Question: I am trying to make a radar plot with ggplot2. I have used the geom_polygon and coord_polar functions to create a closed and curved plot. The issue is that between the last and the first point, the line is not curved, contrary to the others. I wonder why this is the case and I would like to modify the line in order to make it curved.
I've looked at the coord_polar function but I did not find any solution...
Here is my code:
'''
dput(vsg_emo_nbRC)
structure(list(variable = structure(c(2L, 3L, 4L, 5L, 6L, 2L,
3L, 4L, 5L, 6L), .Label = c("", "Neutre", "Colere", "Embarras",
"Fierte", "Surprise"), class = "factor"), Groupe = structure(c(1L,
1L, 1L, 1L, 1L, 2L, 2L, 2L, 2L, 2L), .Label = c("DS", "VS"), class = "factor"),
moy_DS = c(2.22, 3.11, 2.89, 3.33, 2.67, 3.36, 3.88, 3.48,
4, 3.6), std_err_DS = c(1.72, 1.17, 1.54, 1.12, 0.71, 0.95,
0.33, 0.65, 0, 0.71), IC_upper_DS = c(2.6, 3.37, 3.22, 3.58,
2.82, 3.43, 3.91, 3.53, 4, 3.66), IC_lower_DS = c(1.85, 2.86,
2.55, 3.09, 2.51, 3.29, 3.85, 3.43, 4, 3.54)), row.names = c(1L,
2L, 3L, 4L, 5L, 30L, 31L, 32L, 33L, 34L), class = "data.frame")
vsg_emo_nbRC %>%
ggplot(aes(x = variable, y = moy_DS, colour = Groupe, group = Groupe, linetype = Groupe)) +
geom_polygon(aes(y = IC_upper_DS), fill = "grey50", alpha = 0.2, linetype= "dotted") +
geom_polygon(aes(y = IC_lower_DS), fill = "grey99", alpha = 0.2, linetype="dotted") +
geom_polygon(fill = NA) +
theme_light() +
theme(panel.grid.minor = element_blank()) +
coord_polar() +
scale_colour_manual(values = c("#d8b365", "#5ab4ac")) +
scale_linetype_manual(values = c(1,1)) +
labs(x = "", y = "", title = "Performances moyennes de reconnaissance d'emotions dans la tache visage") +
expand_limits(x=c(0,4), y=c(0,4)) +
geom_text(aes(label=moy_DS)) +
scale_y_continuous(limits = c(0,4))
'''
Any help would be welcome !
Thanks a lot

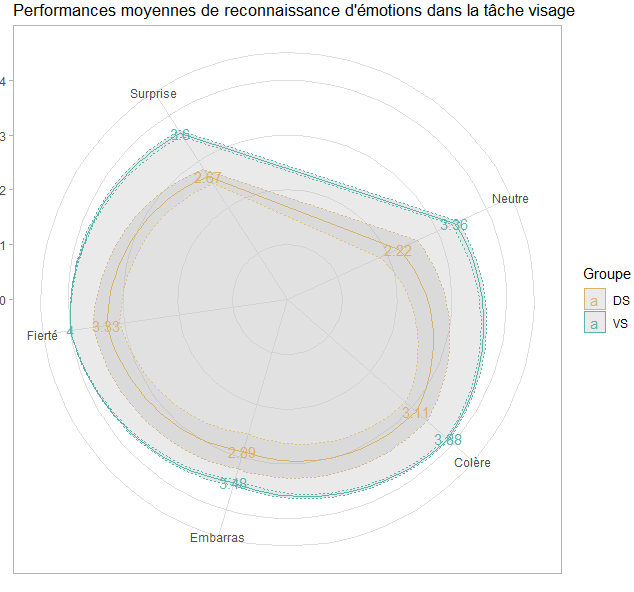
Answer: The reason that 'coord_polar' doesn't handle this situation very well is because there is an invisible x-axis boundary between your first and last (Surprise & Neutre) x-position, for which there is not data to be curved around.
There is a solution to be build, but it would involve building a new geom so here we go. First, we'll build the function that we'll actually use:
'''
geom_polarpoly <- function (mapping = NULL, data = NULL, stat = "identity",
position = "identity", rule = "evenodd", ...,
na.rm = FALSE, show.legend = NA, inherit.aes = TRUE)
{
layer(data = data, mapping = mapping, stat = stat, geom = GeomPolarPoly,
position = position, show.legend = show.legend, inherit.aes = inherit.aes,
params = list(na.rm = na.rm, rule = rule, ...))
}
'''
This a near-identical function to 'geom_poly()' but, it sets the geom to the ggproto object that we'll build next:
'''
GeomPolarPoly <- ggproto(
"GeomPolarPoly",
GeomPolygon,
draw_panel = function(data, panel_params, coord, rule = "evenodd", self) {
df <- split(data, data$group)
df <- lapply(df, function(dat) {
dummy <- rbind(head(dat, 1), tail(dat, 1))
dummy$x <- panel_params$theta.range
dummy$y <- mean(dummy$y)
rbind(dummy[1, ],
dat,
dummy[2, ])
})
data <- do.call(rbind, df)
ggproto_parent(GeomPolygon, self)$draw_panel(data = data,
panel_params = panel_params,
coord = coord,
rule = rule)
})
'''
What this ggproto object does, is copy everything from 'GeomPolygon' with a modification to the panel drawing code. The difference with the original panel drawing code, is that it will now place two extra points at both the extremes of the x-axis and gives these both a y-value that is in between the first and last point of the original polygon.
Now that there is data to be curved, we can make a nice curved radial plot:
'''
vsg_emo_nbRC %>%
ggplot(aes(x = variable, y = moy_DS, colour = Groupe, group = Groupe, linetype = Groupe)) +
geom_polarpoly(aes(y = IC_upper_DS), fill = "grey50", alpha = 0.2, linetype= "dotted") +
geom_polarpoly(aes(y = IC_lower_DS), fill = "grey99", alpha = 0.2, linetype="dotted") +
geom_polarpoly(fill = NA) +
theme_light() +
theme(panel.grid.minor = element_blank()) +
coord_polar() +
scale_colour_manual(values = c("#d8b365", "#5ab4ac")) +
scale_linetype_manual(values = c(1,1)) +
labs(x = "", y = "", title = "Performances moyennes de reconnaissance d'emotions dans la tache visage") +
expand_limits(x=c(0,4), y=c(0,4)) +
geom_text(aes(label=moy_DS)) +
scale_y_continuous(limits = c(0,4))
'''
<URL>
Note that I haven't tested this geom extensively, but it seems to fit the bill for this question, and other questions like it.